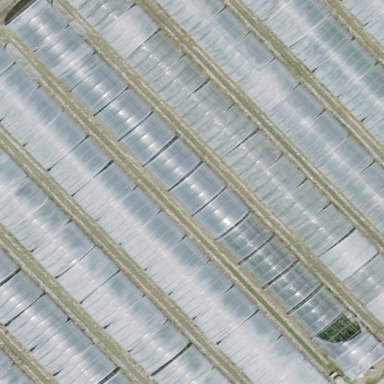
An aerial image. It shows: Greenhouse.